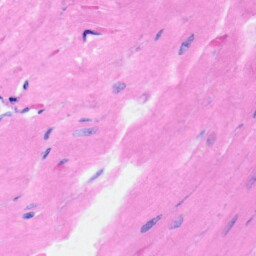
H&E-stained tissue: Heart